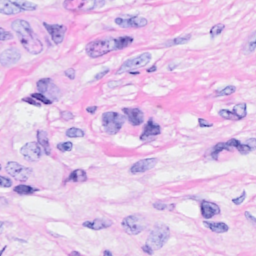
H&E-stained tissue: Breast